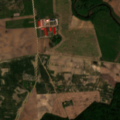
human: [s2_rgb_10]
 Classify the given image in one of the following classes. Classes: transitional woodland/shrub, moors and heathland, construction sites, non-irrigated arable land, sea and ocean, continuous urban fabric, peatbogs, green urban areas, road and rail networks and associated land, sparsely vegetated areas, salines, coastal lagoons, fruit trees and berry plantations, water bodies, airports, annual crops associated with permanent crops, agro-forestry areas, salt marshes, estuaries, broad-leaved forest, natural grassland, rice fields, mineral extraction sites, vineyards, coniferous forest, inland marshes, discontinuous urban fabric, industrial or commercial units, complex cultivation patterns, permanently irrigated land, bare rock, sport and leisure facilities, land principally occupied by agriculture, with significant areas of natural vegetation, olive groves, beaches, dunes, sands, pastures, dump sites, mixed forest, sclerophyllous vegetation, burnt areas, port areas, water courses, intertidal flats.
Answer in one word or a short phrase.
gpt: non-irrigated arable land, complex cultivation patterns, land principally occupied by agriculture, with significant areas of natural vegetation, mixed forest